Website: macys
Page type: customer-info-address
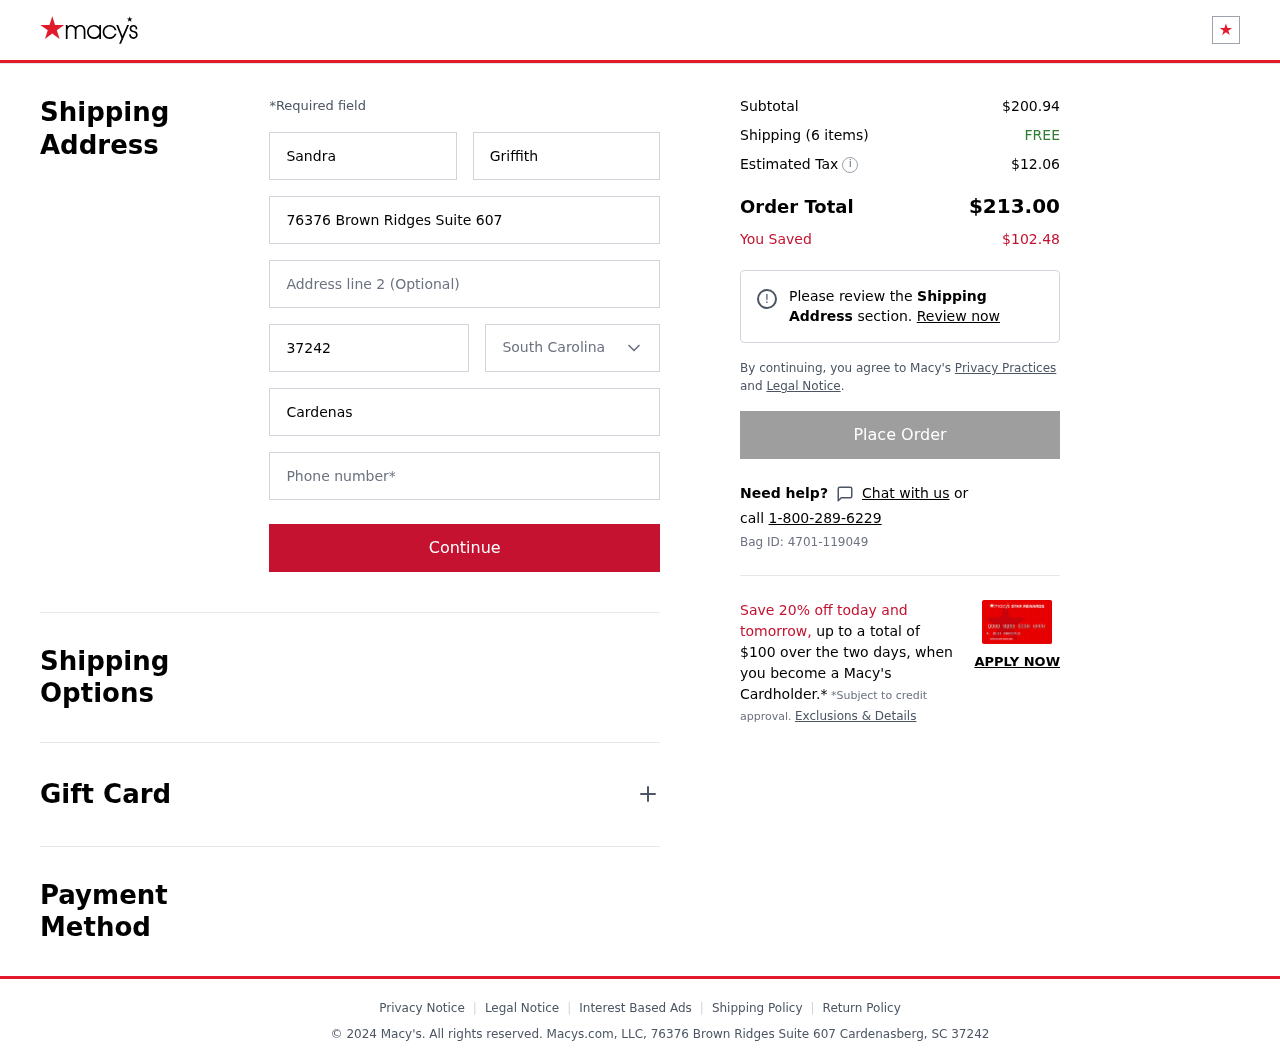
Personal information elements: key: PII_CITY
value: Cardenasberg
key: PII_FIRSTNAME
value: Sandra
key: PII_LASTNAME
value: Griffith
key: PII_PHONE
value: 5158630633
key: PII_POSTCODE
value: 37242
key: PII_STATE
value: South Carolina
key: PII_STREET
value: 76376 Brown Ridges Suite 607
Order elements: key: ORDER_SUBTOTAL
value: $200.94
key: ORDER_NUM_ITEMS
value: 6
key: ORDER_SHIPPING_COST
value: FREE
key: ORDER_TAX
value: $12.06
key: ORDER_TOTAL
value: $213.00
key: ORDER_SAVINGS
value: $102.48
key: ORDER_BAG_ID
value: Bag ID: 4701-119049